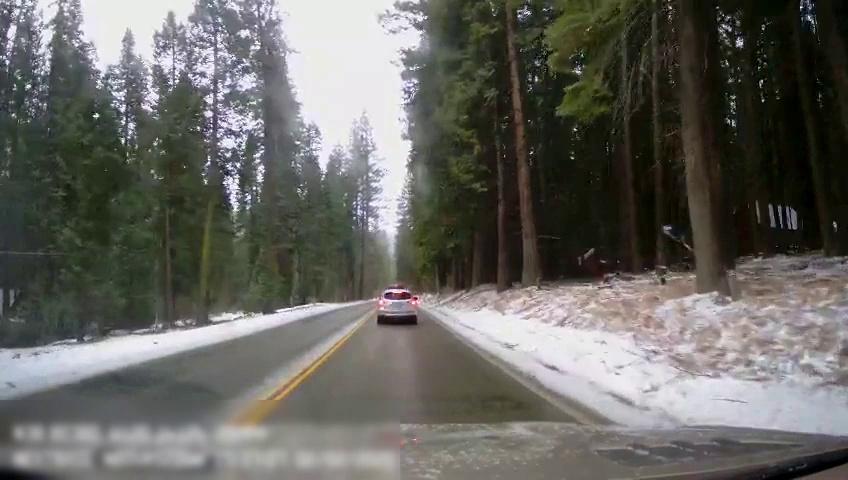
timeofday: Day
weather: Snowy
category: Drivable Space
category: Vehicles | Truck
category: Vehicles | SUV
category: Lanes | Current Lane
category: Lanes | Opposite Lane
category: Lanes | Current Lane